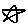
Label: star